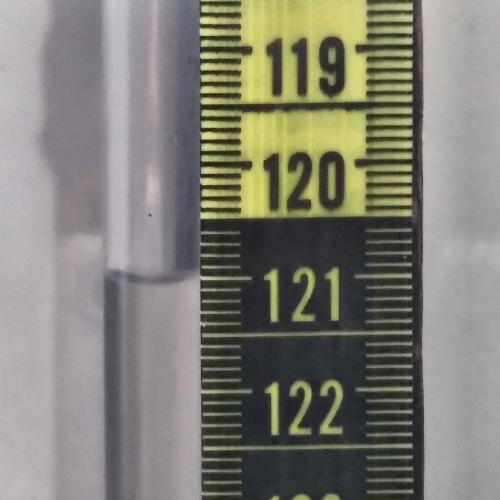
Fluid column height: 121.0 cm